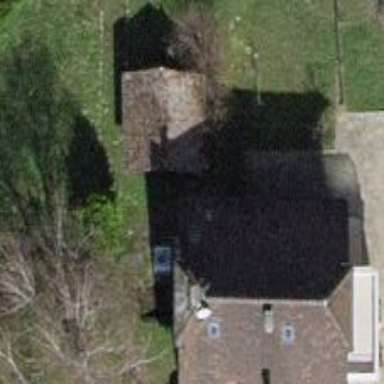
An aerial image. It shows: Gabled house with the roof oriented across.